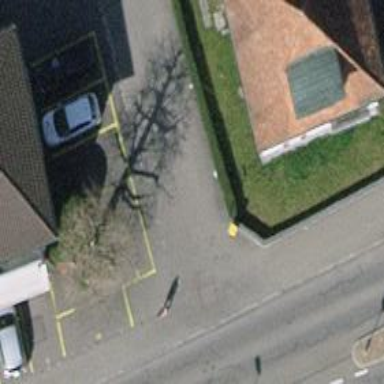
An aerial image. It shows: Post box.